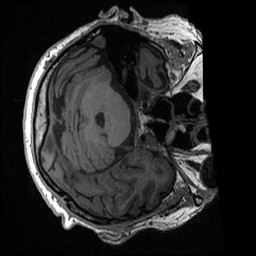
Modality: T1w
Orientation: axial
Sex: male
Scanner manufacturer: ge
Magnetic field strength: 3 T
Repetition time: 0.0064 s
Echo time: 0.00281 s